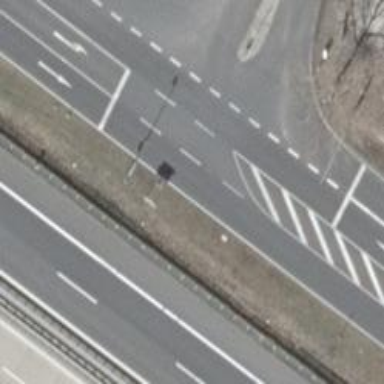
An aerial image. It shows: Secondary road with asphalt surface.